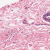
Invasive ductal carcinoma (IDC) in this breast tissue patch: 0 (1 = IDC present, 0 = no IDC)